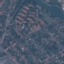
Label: Residential